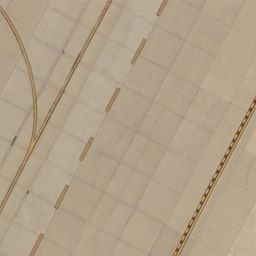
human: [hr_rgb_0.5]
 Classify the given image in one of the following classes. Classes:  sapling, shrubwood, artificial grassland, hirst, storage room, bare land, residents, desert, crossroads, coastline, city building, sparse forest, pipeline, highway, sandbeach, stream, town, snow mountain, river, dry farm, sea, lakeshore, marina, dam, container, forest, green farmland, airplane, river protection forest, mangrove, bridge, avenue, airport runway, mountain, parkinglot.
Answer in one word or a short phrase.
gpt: airport runway